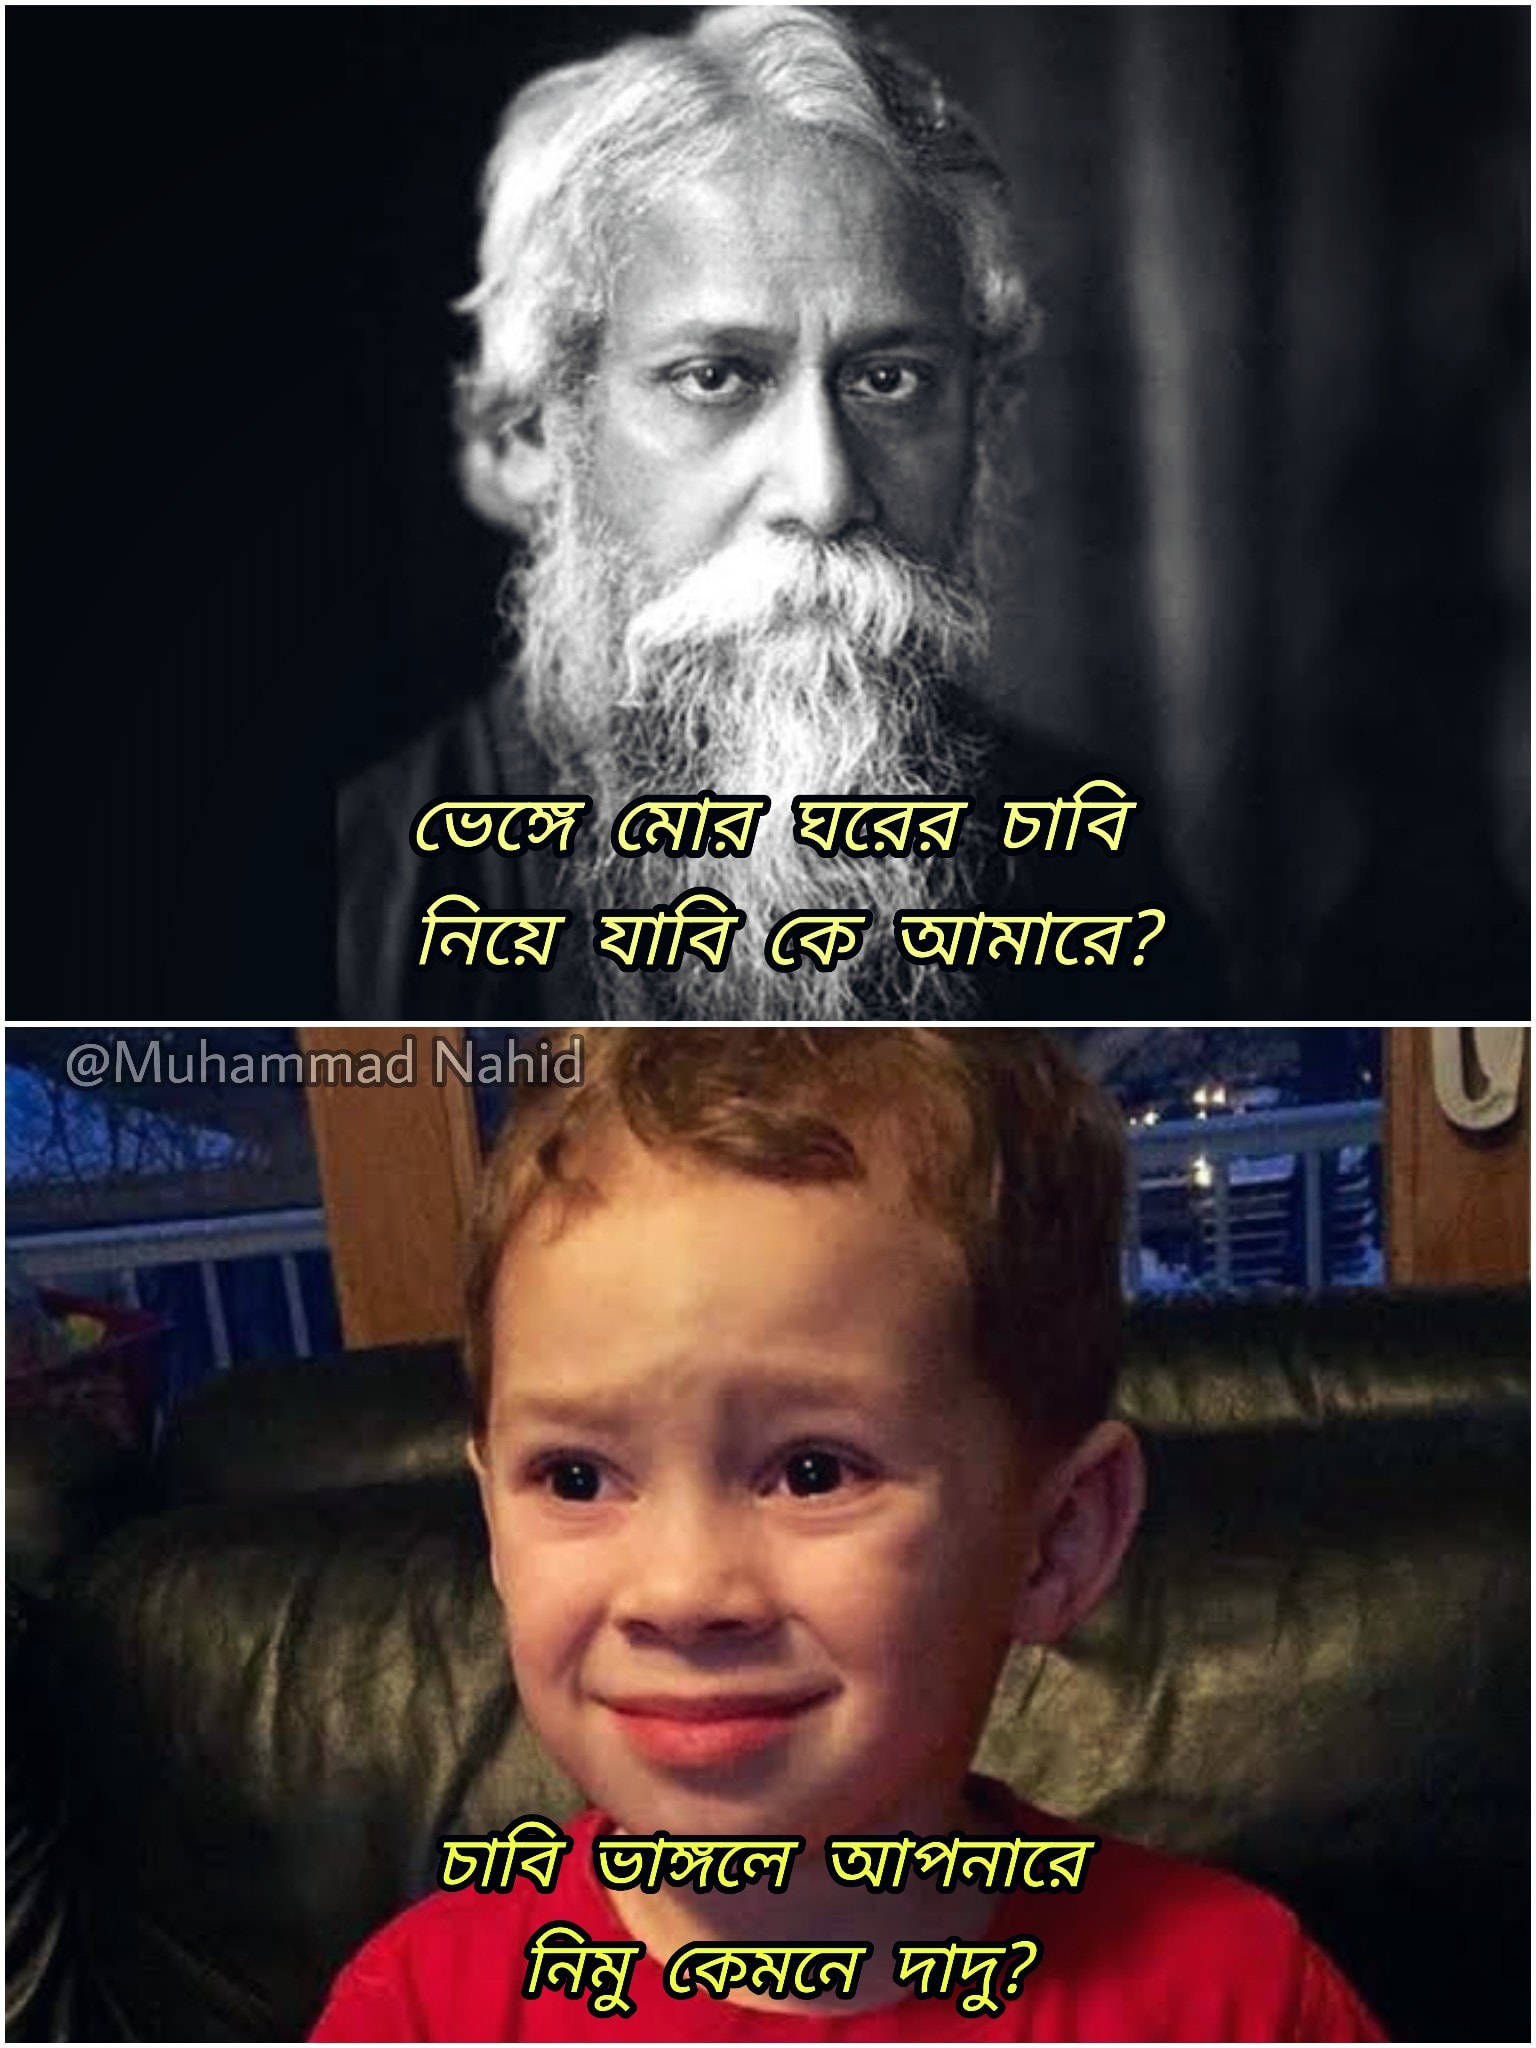
Caption: ভেঙ্গে মোর ঘরের চাবি নিয়ে যাবি কে আমারে ?    চাবি ভাঙ্গলে আপনারে নিমু কেমনে দাদু ?
Label: non-hate